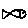
Label: fish